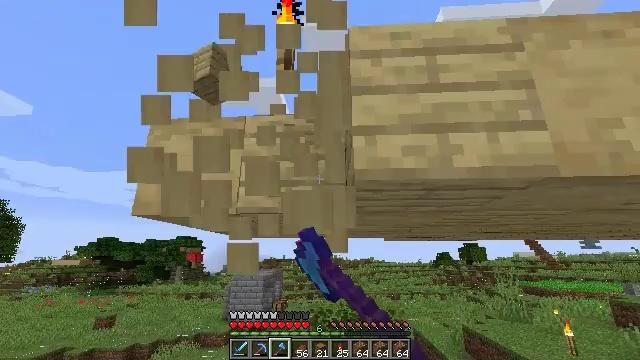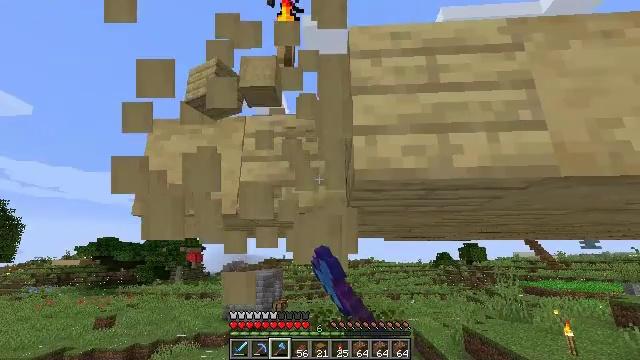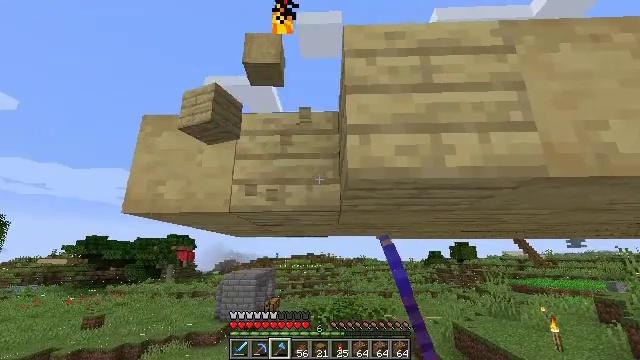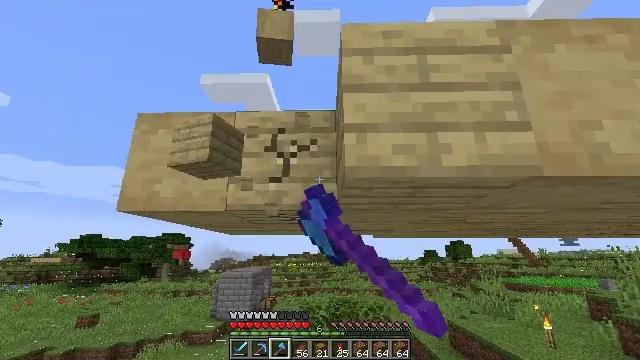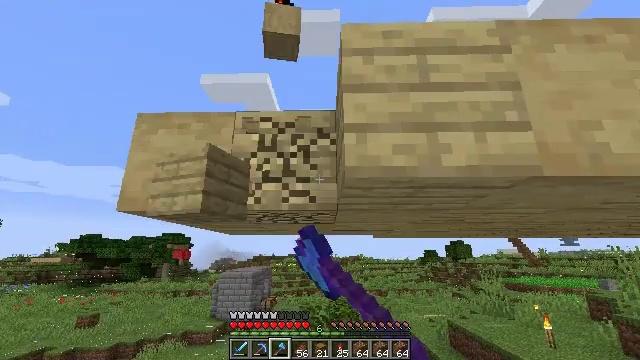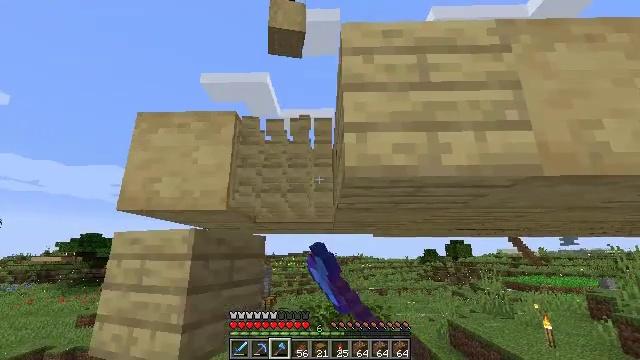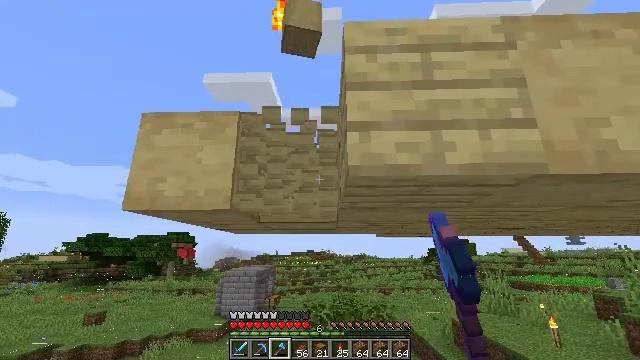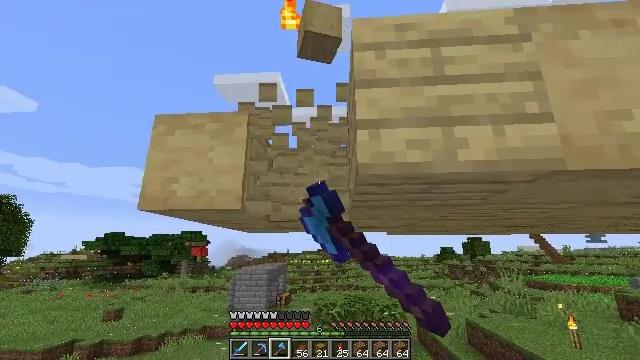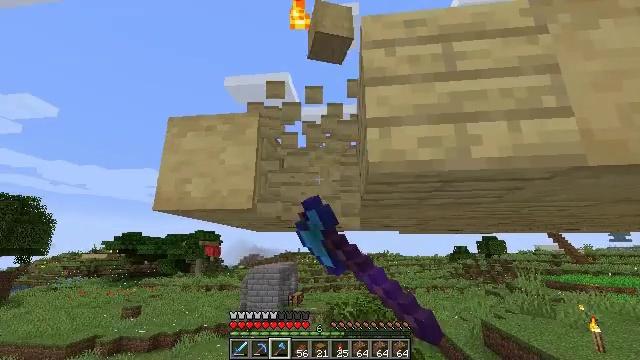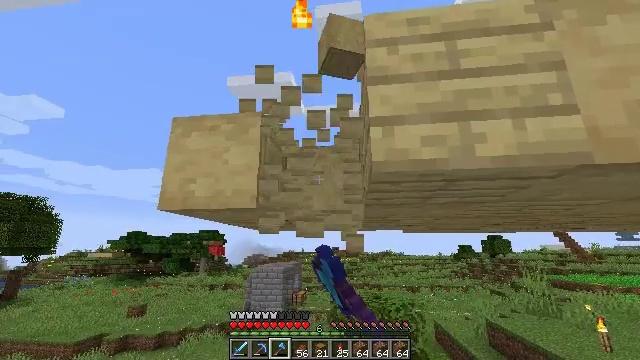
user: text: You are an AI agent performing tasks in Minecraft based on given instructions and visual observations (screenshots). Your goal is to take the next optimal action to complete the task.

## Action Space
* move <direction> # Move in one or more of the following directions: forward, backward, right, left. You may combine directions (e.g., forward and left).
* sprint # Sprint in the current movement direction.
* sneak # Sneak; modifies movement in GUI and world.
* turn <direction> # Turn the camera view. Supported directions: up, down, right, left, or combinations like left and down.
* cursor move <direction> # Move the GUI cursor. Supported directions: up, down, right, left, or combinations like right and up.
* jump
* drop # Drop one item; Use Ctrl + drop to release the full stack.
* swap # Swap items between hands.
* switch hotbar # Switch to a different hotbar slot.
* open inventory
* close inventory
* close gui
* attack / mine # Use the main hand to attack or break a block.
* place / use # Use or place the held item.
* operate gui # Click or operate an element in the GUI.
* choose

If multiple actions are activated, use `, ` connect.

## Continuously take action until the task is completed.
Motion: motion action
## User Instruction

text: Remove birch planks to collect them.
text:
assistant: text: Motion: attack / mine
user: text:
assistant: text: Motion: turn right, attack / mine
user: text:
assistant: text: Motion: attack / mine
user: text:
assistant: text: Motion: attack / mine
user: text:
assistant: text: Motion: attack / mine
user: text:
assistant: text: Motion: attack / mine
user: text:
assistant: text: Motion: turn left, attack / mine
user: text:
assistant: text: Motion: turn left, attack / mine
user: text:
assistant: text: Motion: attack / mine
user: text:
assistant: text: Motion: attack / mine